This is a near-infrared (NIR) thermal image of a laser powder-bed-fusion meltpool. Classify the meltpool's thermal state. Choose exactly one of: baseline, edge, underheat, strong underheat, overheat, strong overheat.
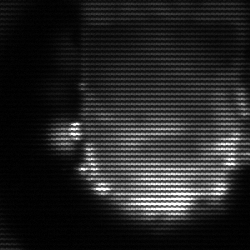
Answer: baseline